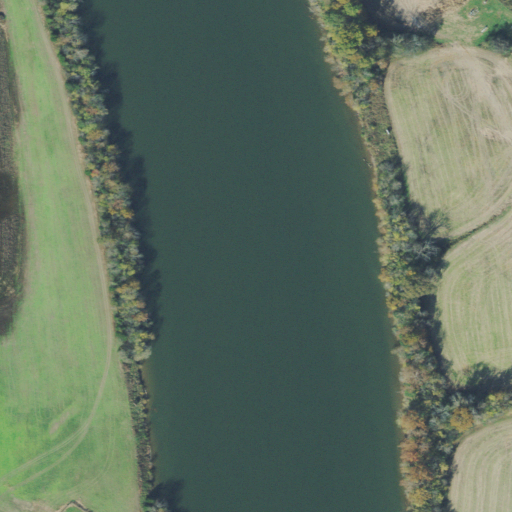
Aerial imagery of bar in Tennessee named Mills Island Bar containing open water, cultivated crops, deciduous forest, pasture, herbaceous wetlands, and grassland